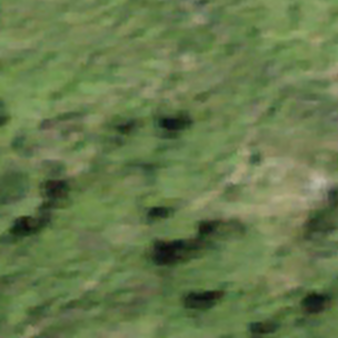
Label: other